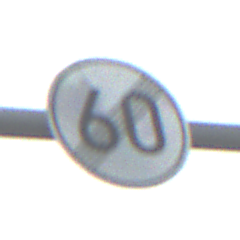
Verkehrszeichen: EndeGeschwindigkeit60
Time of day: MorningAfternoon
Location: Outdoor (Nature)
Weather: PartlyCloudy
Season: NotSpecified
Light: Natural